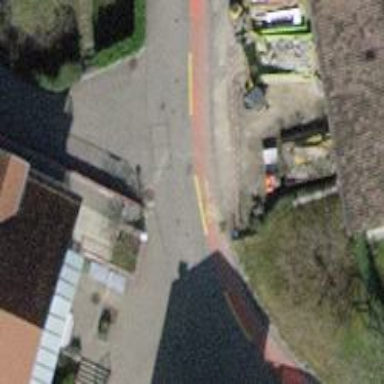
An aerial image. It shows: Residential road with asphalt surface. There is opposite lane cycleway on the left side.